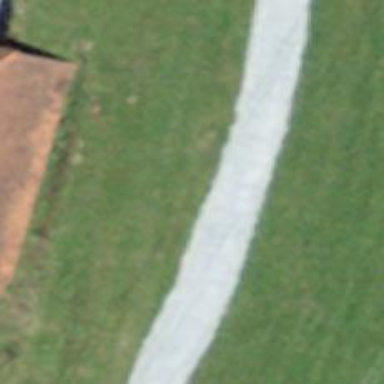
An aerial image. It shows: Unpaved track with grade4 surface.